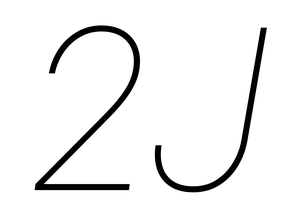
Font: Roboto-Italic_Thin_Italic